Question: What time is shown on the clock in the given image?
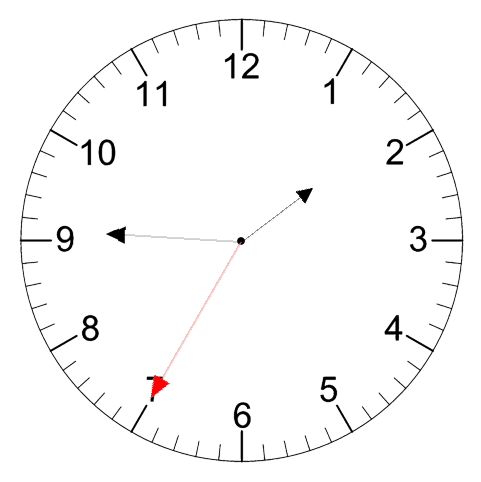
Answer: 01:45:35